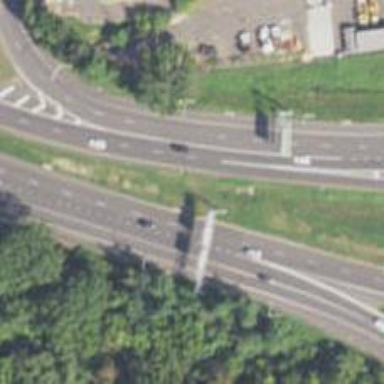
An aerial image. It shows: Motorway junction.